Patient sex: M
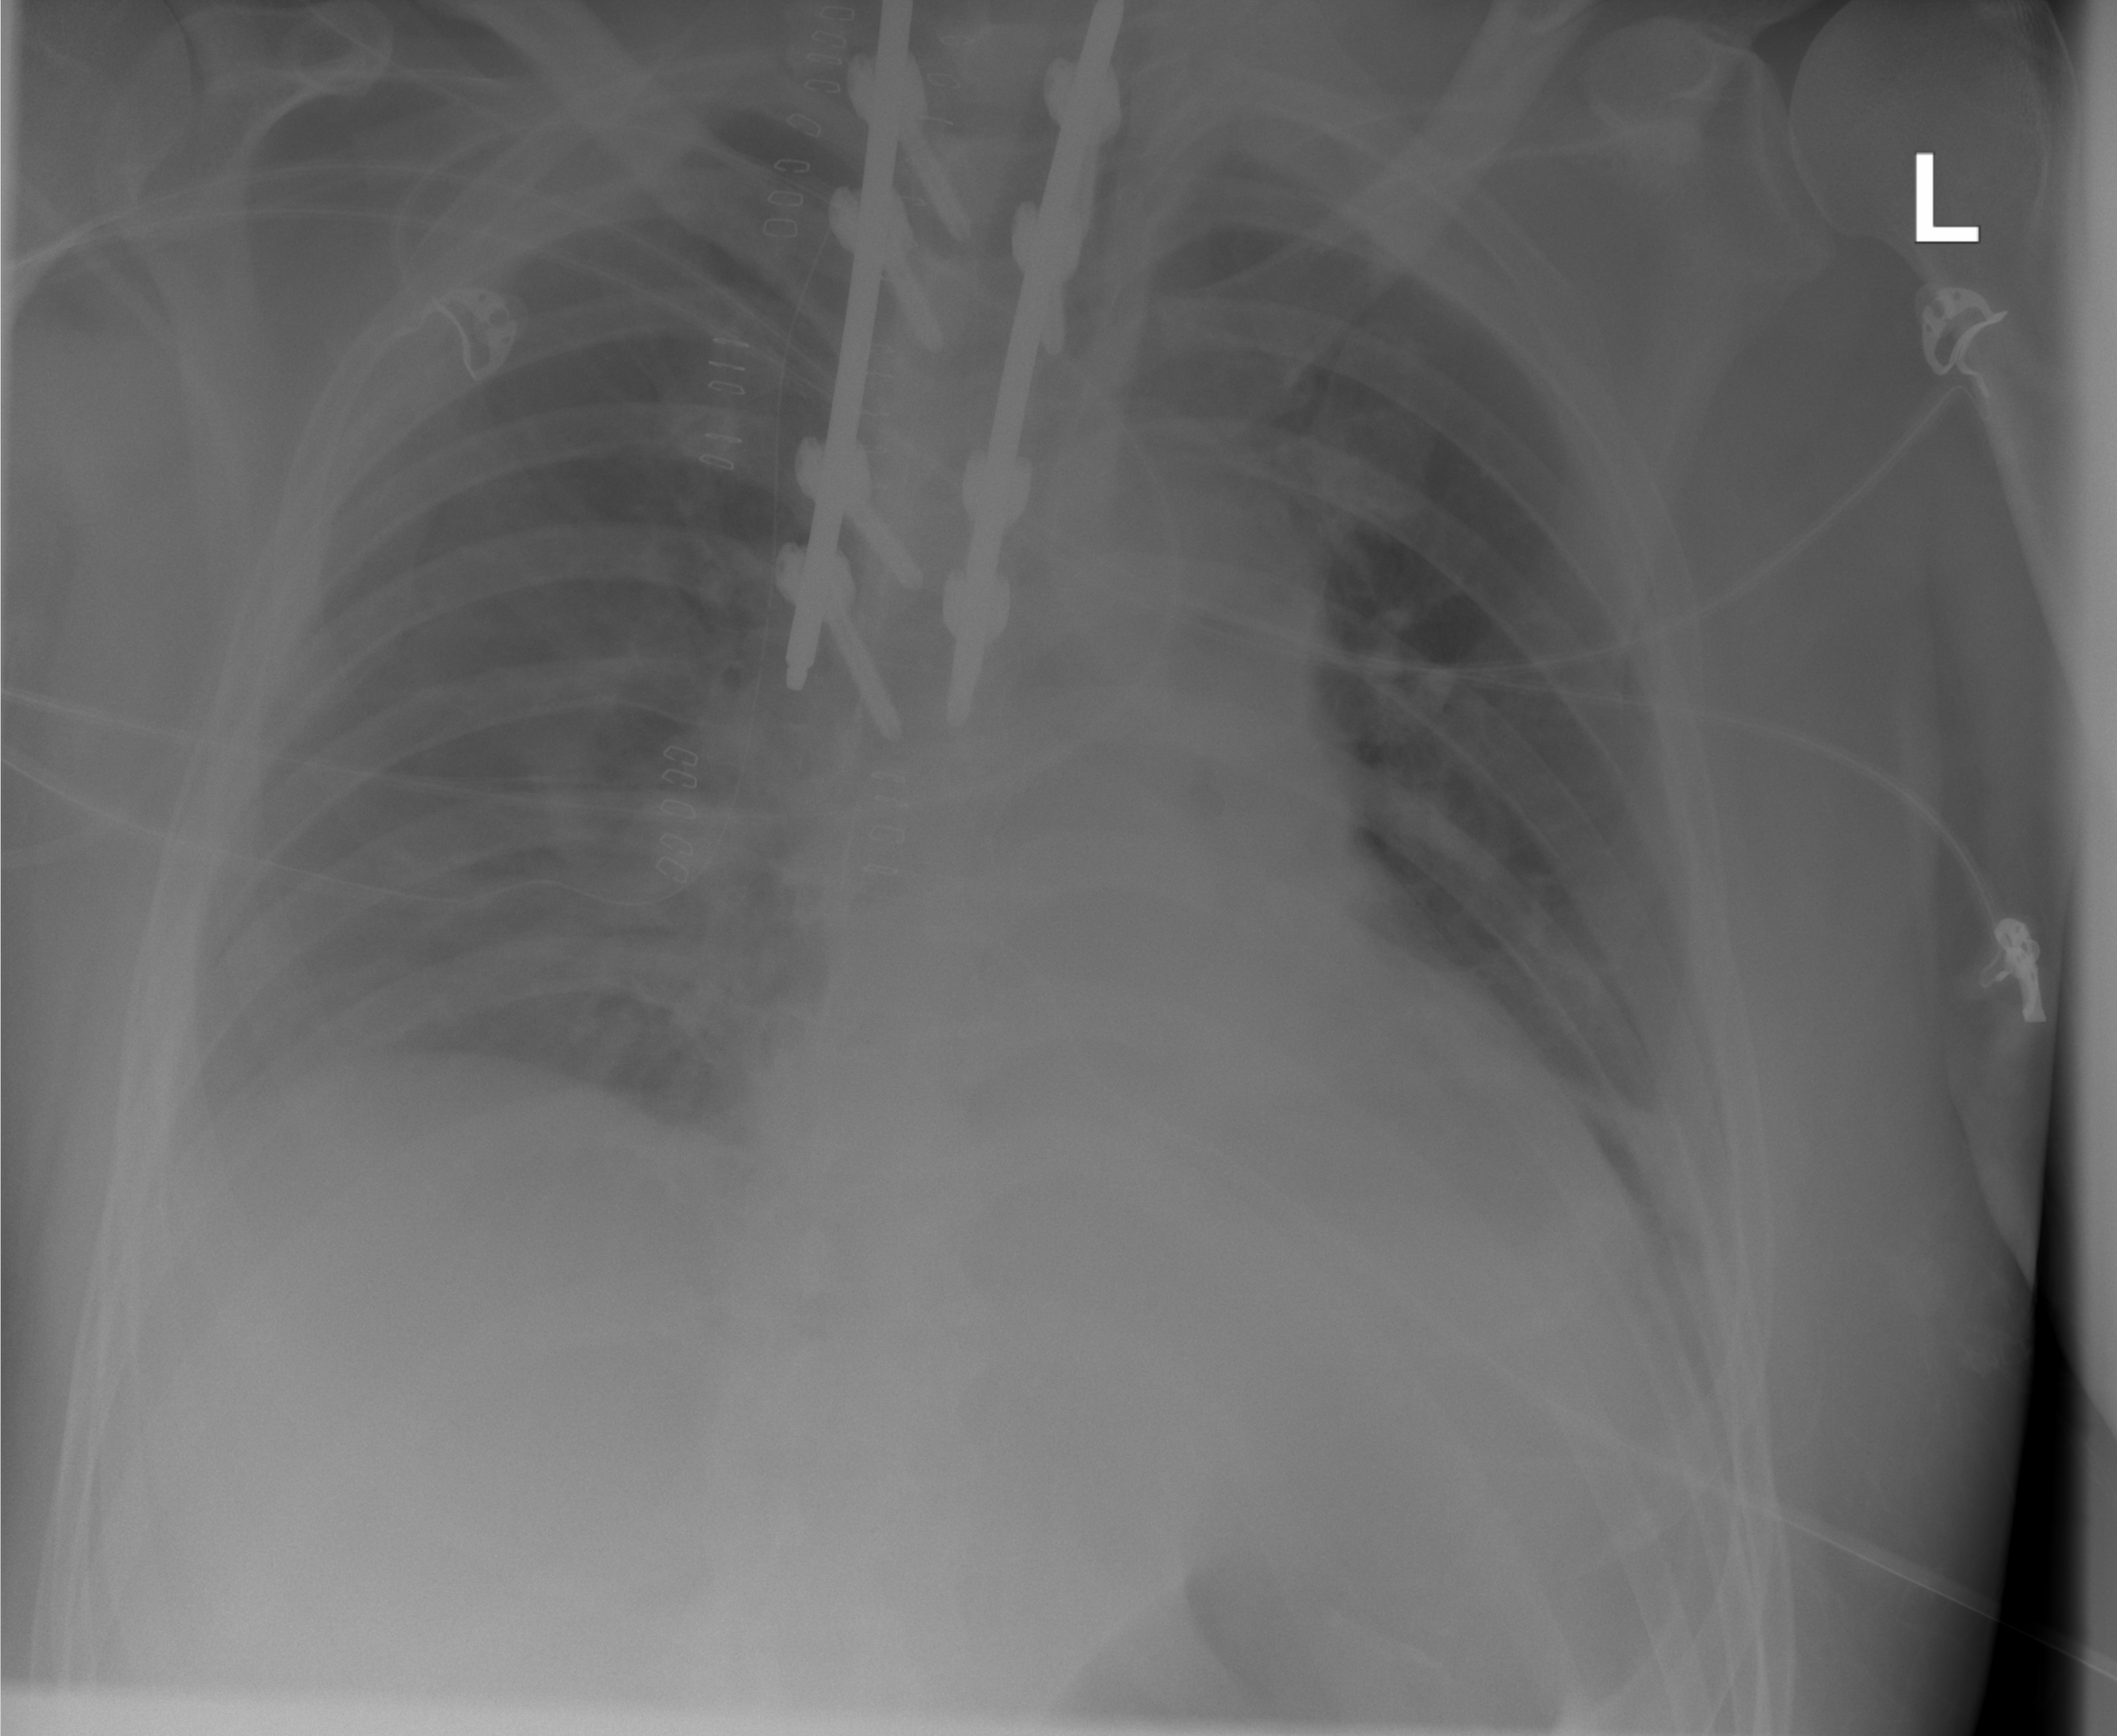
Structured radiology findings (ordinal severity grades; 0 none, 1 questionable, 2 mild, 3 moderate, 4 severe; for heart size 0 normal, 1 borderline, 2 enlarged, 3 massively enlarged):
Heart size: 0
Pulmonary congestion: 0
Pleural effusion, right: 2
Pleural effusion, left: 2
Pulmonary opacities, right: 0
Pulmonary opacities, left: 0
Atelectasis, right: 0
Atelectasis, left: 2